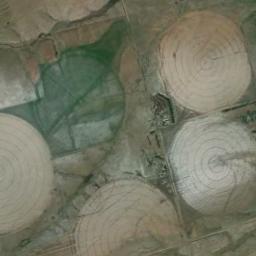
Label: circular_farmland